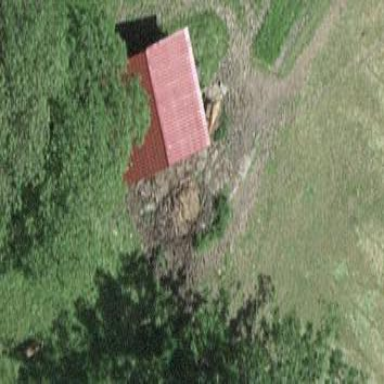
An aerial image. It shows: Stable building.